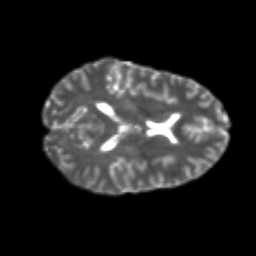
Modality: T2w
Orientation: axial
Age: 25
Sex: female
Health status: healthy
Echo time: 0.074 s